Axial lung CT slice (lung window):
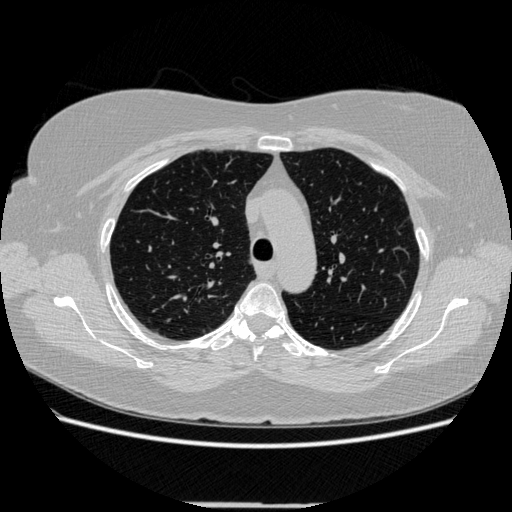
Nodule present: no